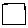
Label: square